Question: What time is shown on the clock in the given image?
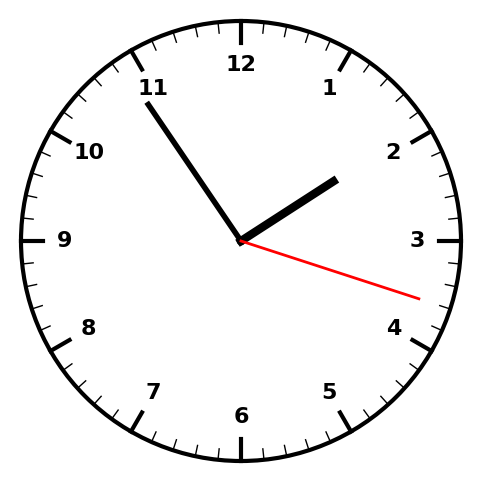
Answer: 01:54:18